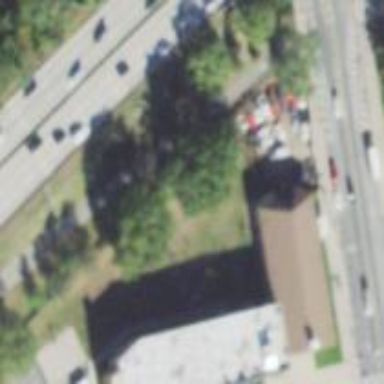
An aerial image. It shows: School building.